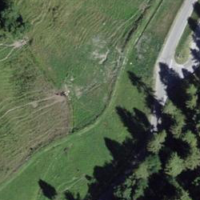
EUNIS habitat code: 24
Species observed at this site:
Cirsium arvense